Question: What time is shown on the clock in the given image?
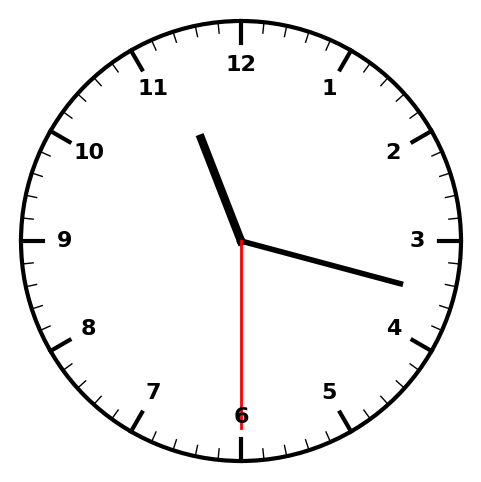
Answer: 11:17:30